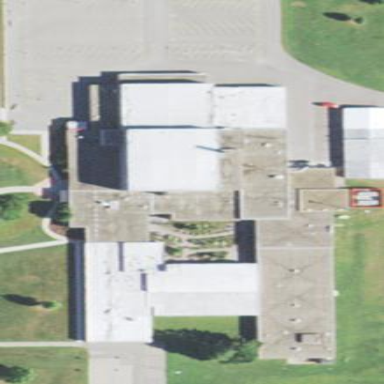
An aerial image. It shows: School building.